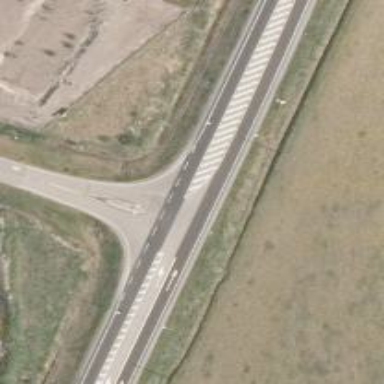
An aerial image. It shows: Secondary road with asphalt surface.